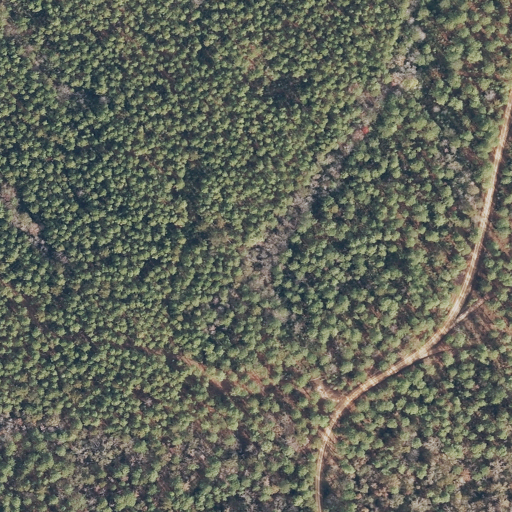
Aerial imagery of mountain in Mississippi named Wolf Hill containing evergreen forest, open development, mixed forest, and low intensity development